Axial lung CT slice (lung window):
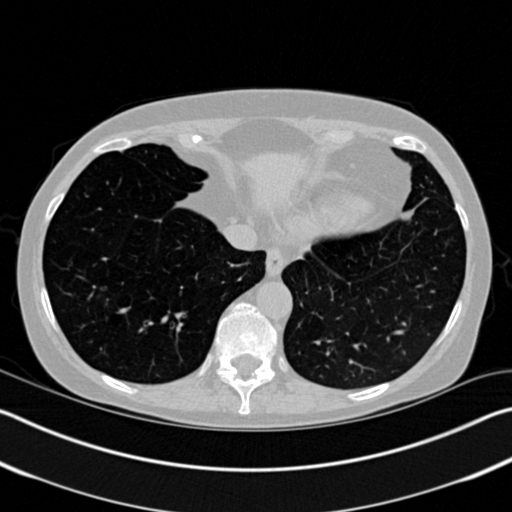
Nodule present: no